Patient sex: M
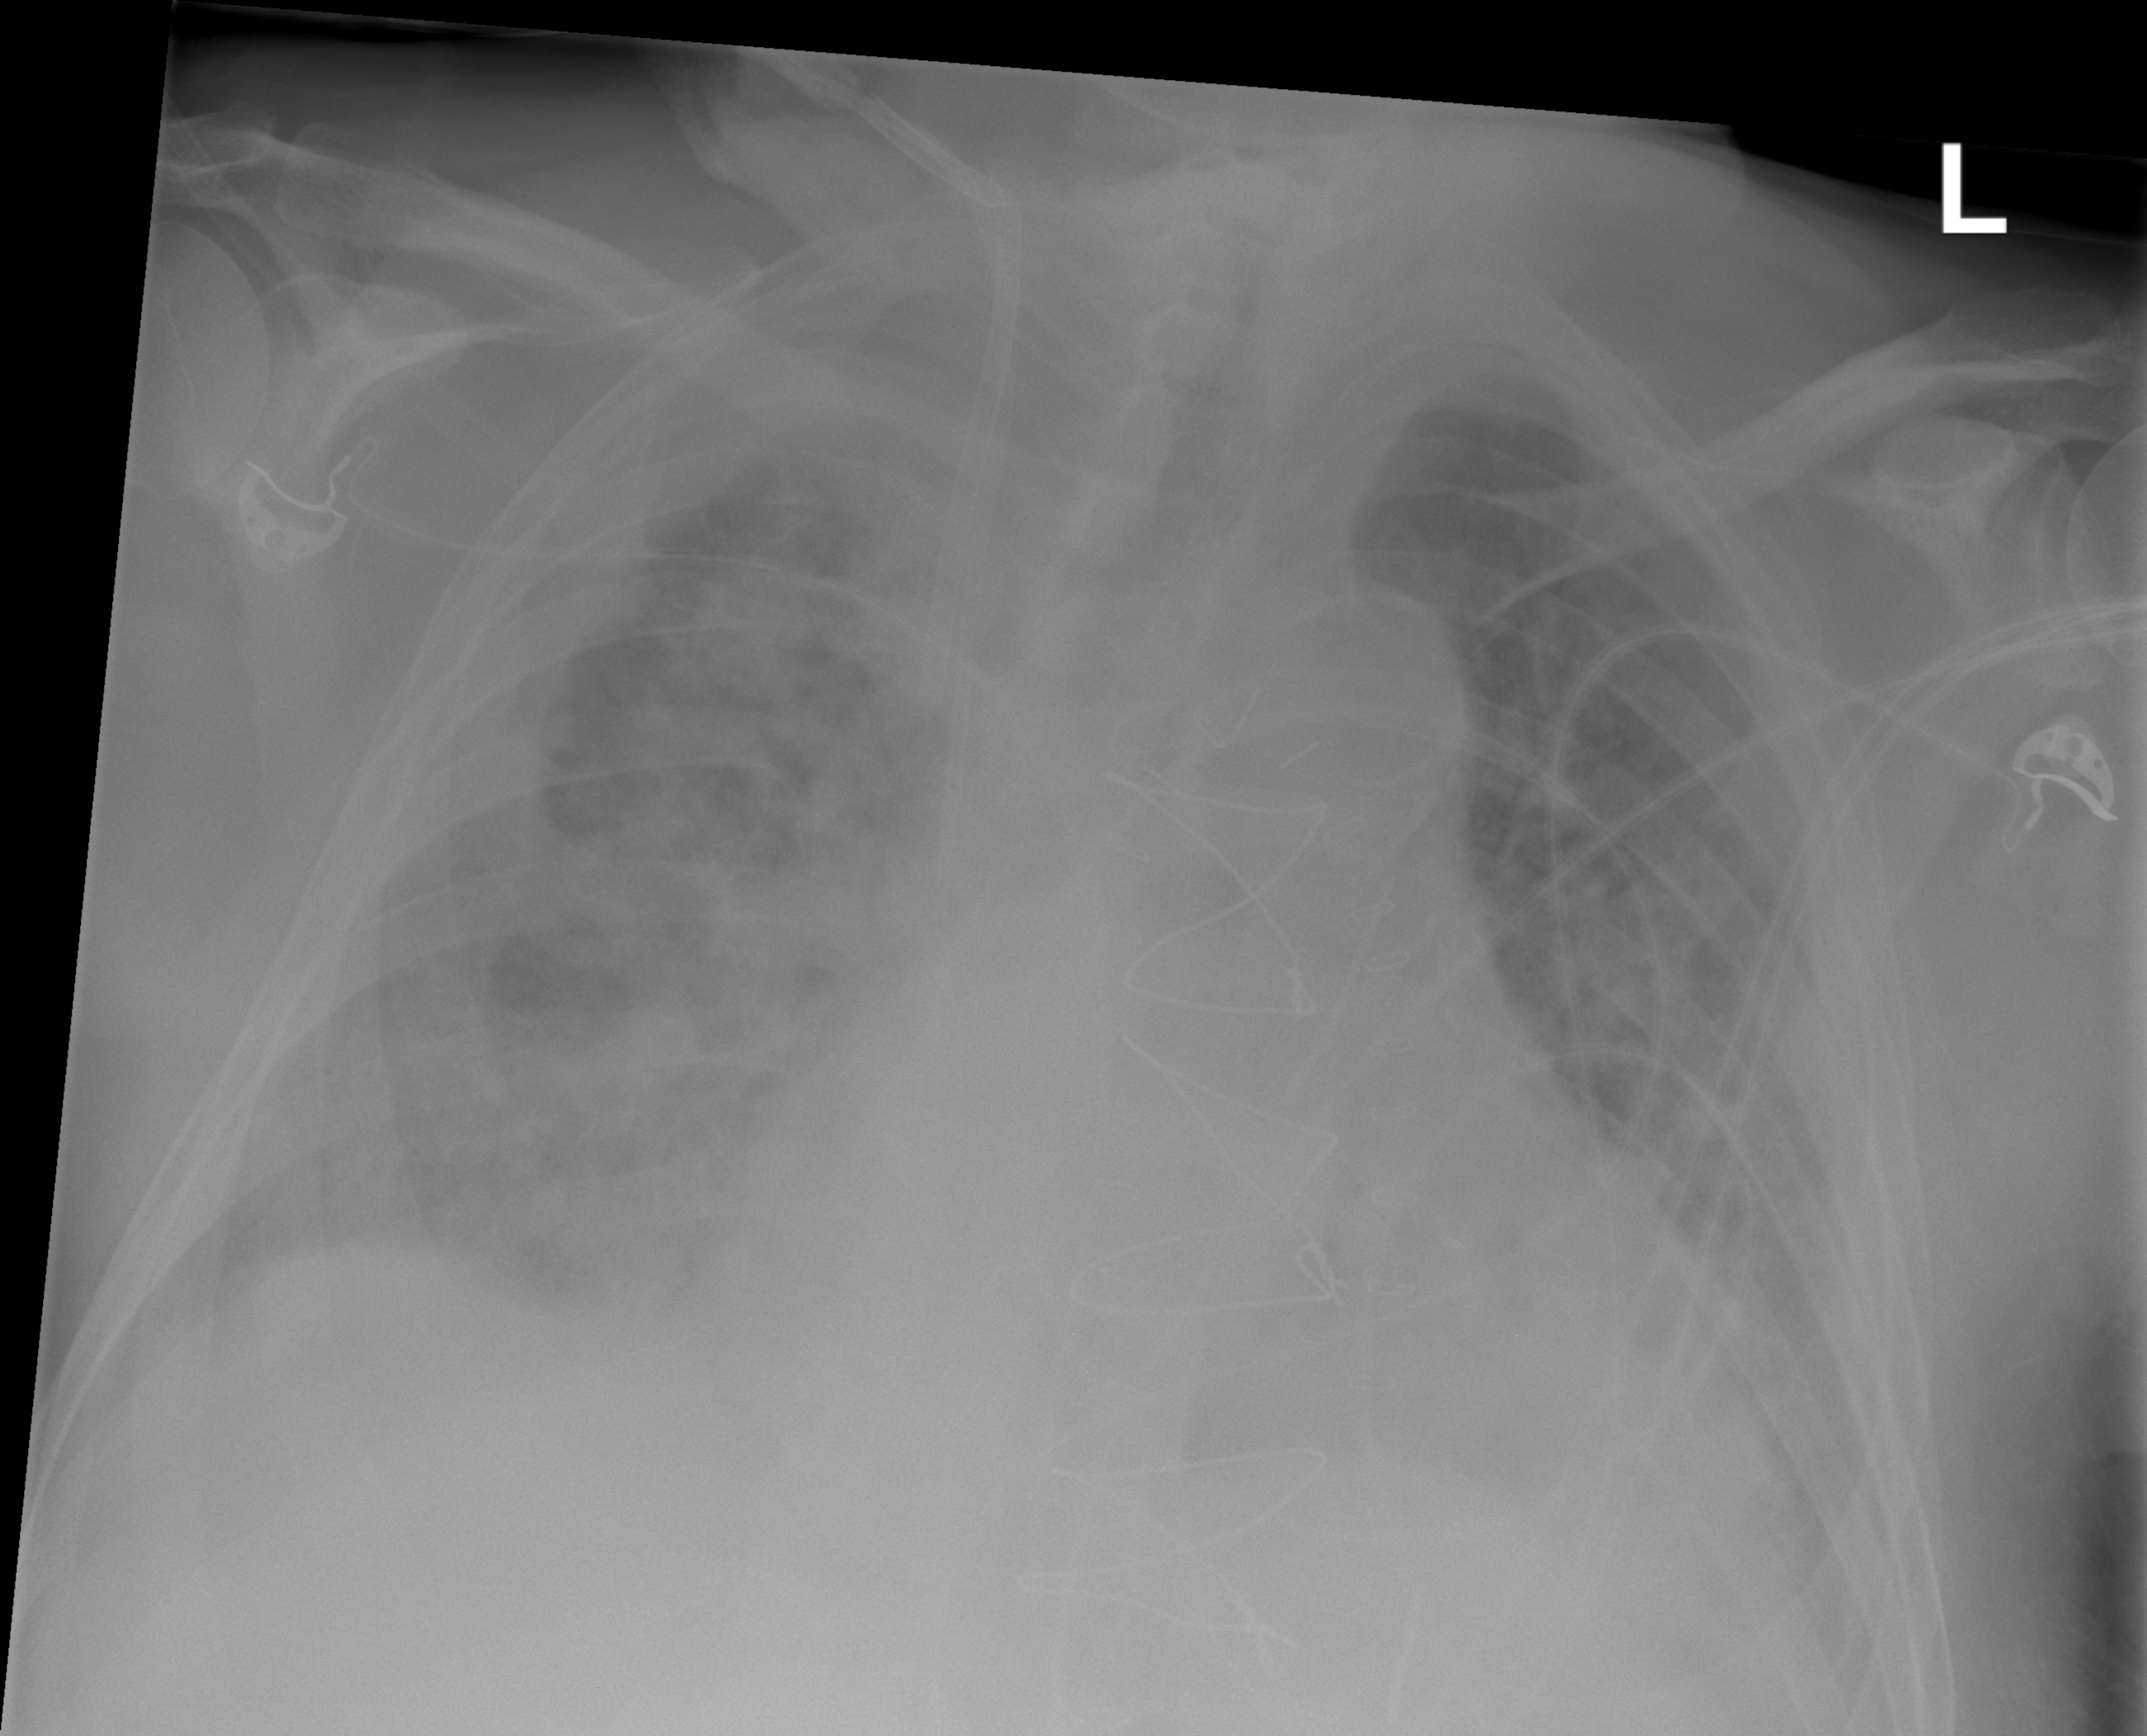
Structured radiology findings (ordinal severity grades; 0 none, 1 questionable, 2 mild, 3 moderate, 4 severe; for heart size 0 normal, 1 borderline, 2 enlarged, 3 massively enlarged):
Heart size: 2
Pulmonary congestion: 3
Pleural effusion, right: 3
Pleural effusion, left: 2
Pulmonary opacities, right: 3
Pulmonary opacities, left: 2
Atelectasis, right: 2
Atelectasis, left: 2